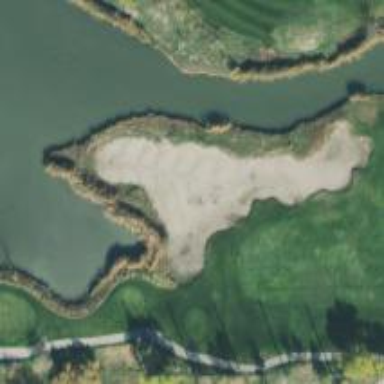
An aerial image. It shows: Sandy area is golf bunker.